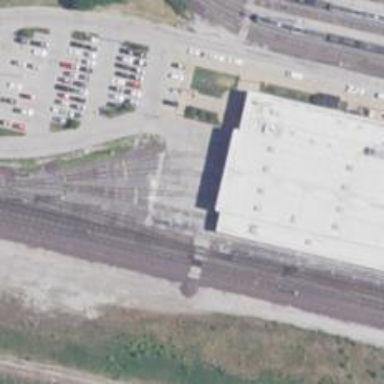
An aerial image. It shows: Light rail service yard with electrified contact lines.